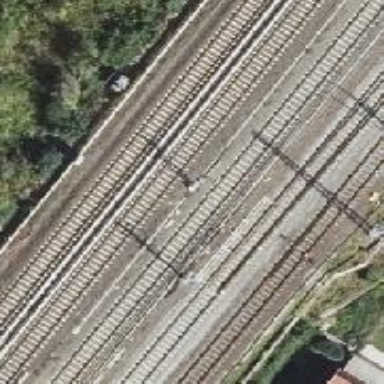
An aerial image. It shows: Railway track with contact lines for electrification.